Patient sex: M
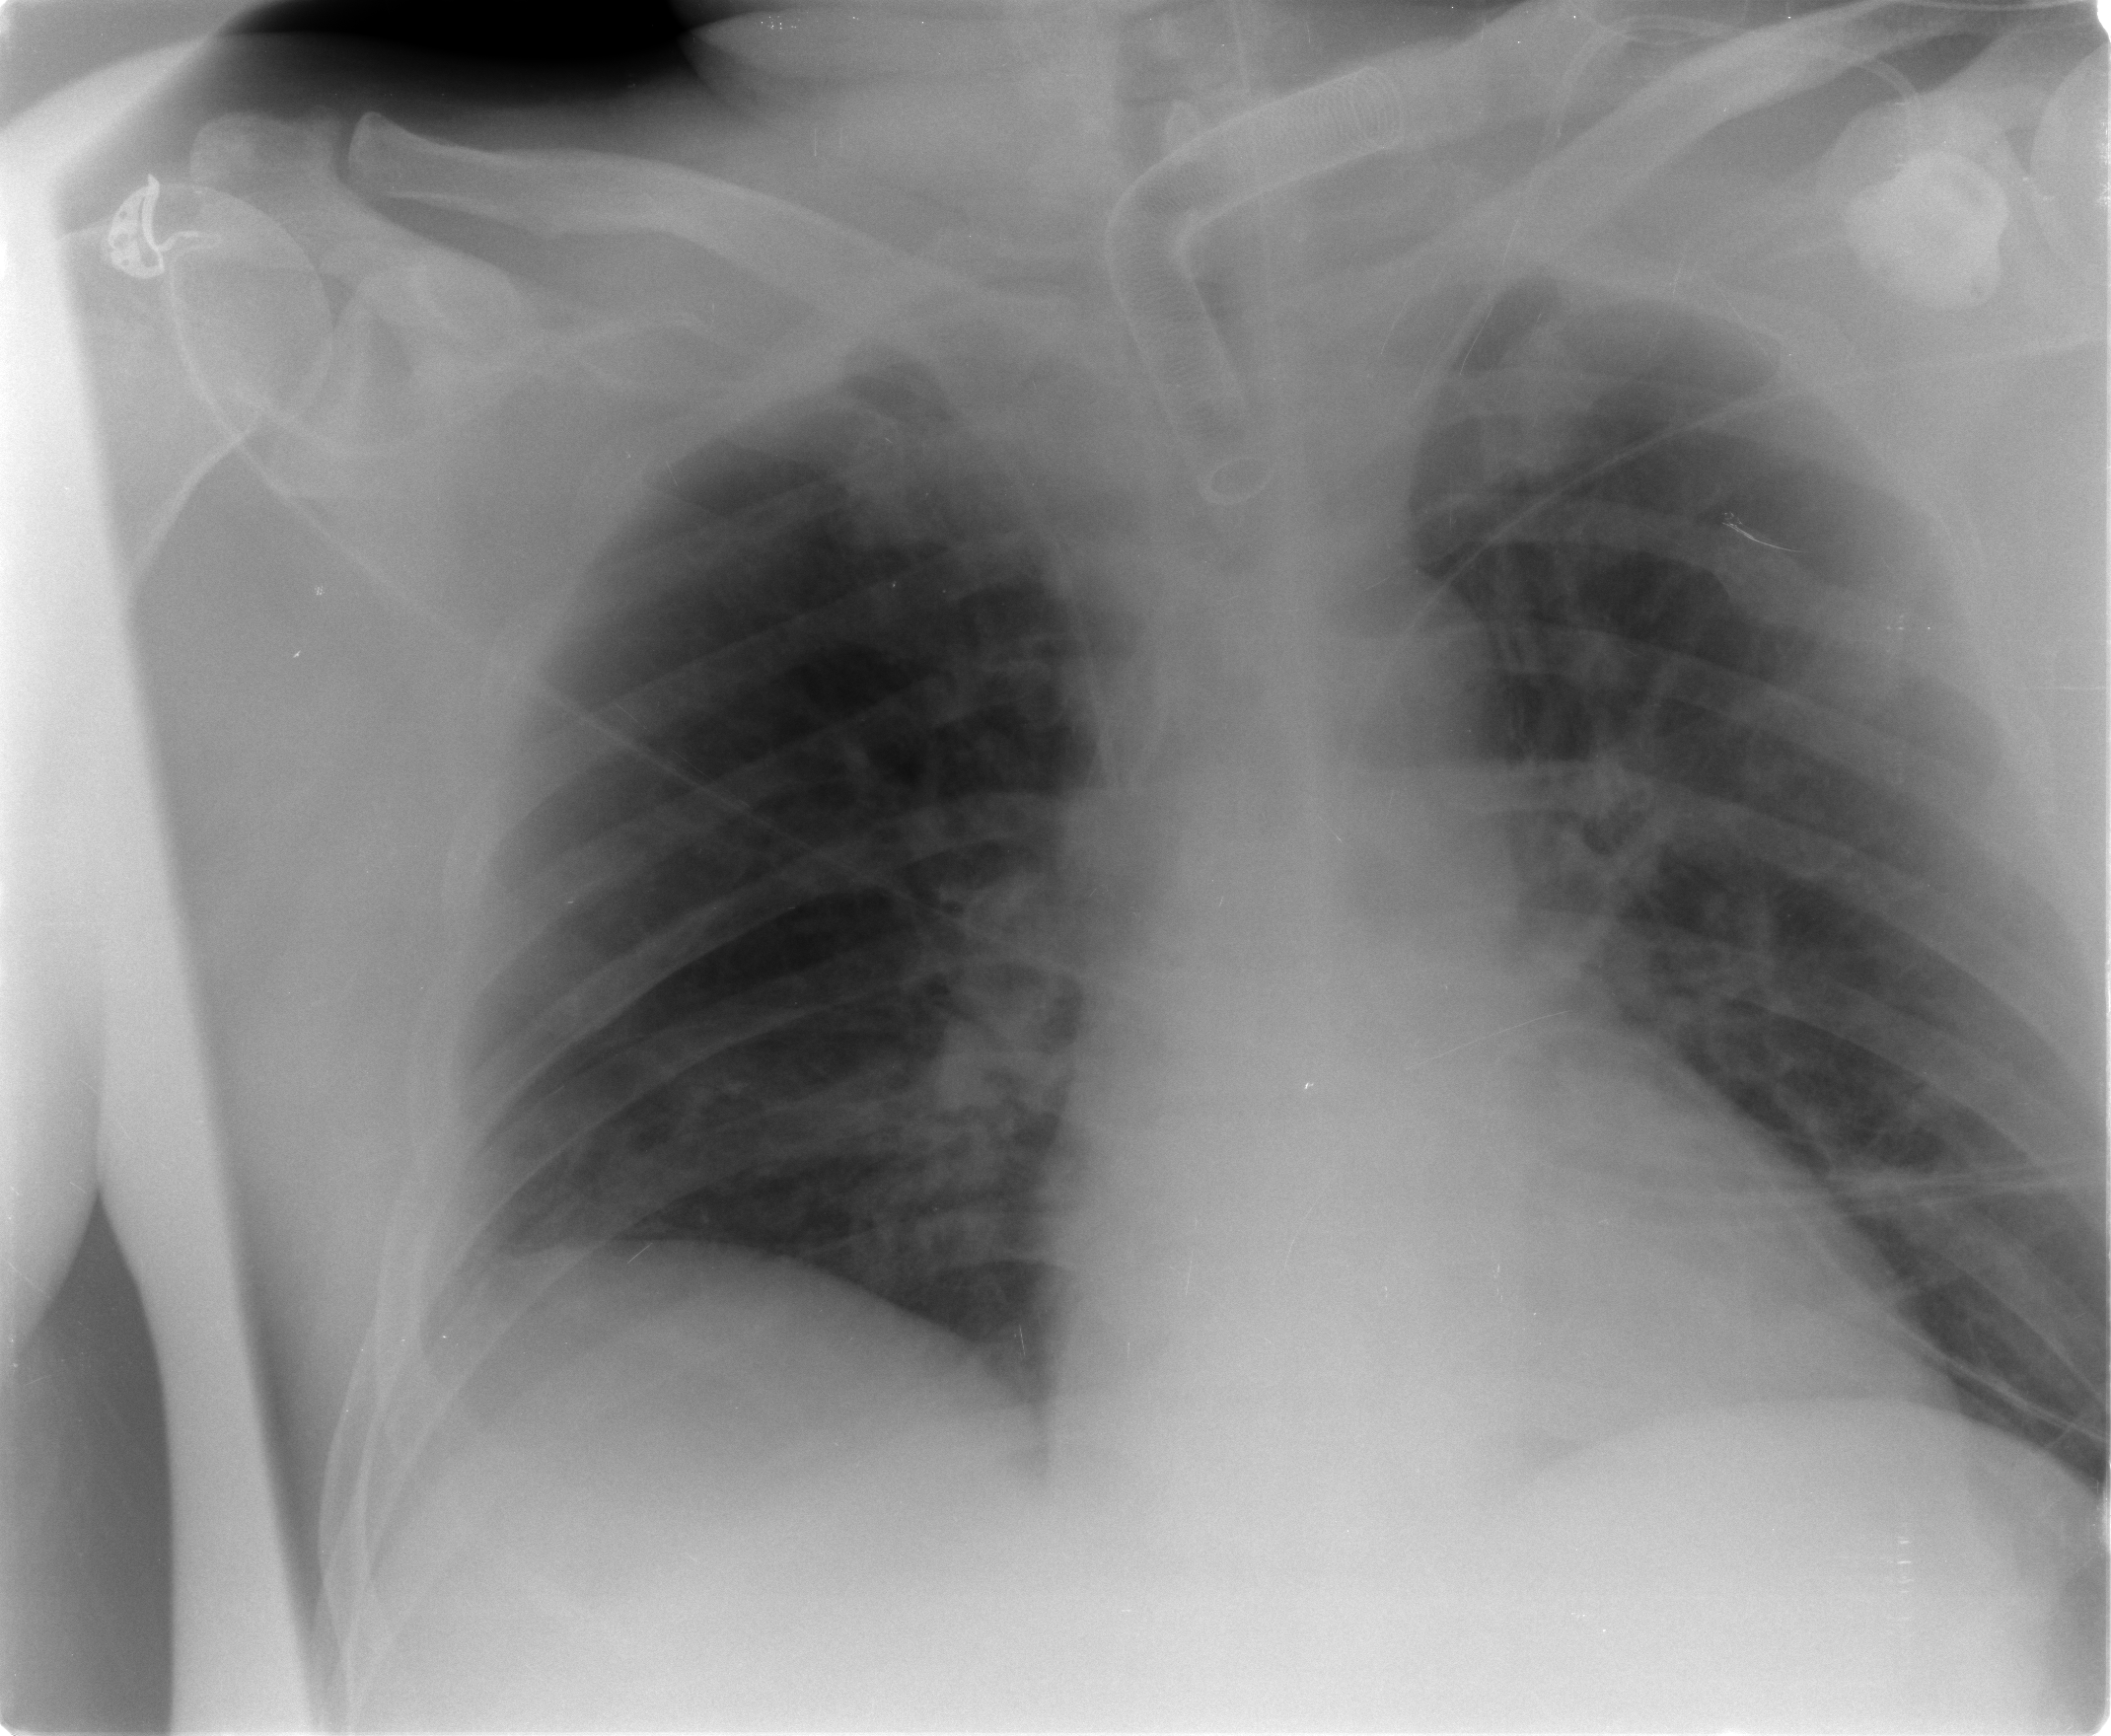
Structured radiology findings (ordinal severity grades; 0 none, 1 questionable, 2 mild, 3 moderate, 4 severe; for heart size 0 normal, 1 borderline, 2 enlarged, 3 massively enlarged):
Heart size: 0
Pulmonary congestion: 2
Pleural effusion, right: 2
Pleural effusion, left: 0
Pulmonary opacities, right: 1
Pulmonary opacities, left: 0
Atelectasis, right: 2
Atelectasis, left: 2